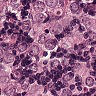
Metastatic tissue present: yes